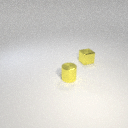
small yellow metal cube behind small yellow metal cylinder